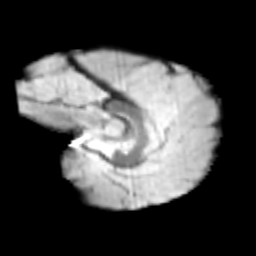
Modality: T2w
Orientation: sagittal
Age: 12
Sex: male
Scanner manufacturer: siemens
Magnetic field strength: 3 T
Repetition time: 3.8 s
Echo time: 0.07 s